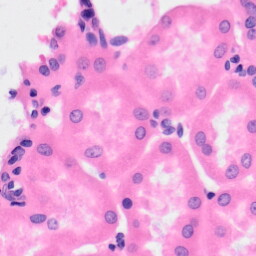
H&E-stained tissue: Kidney